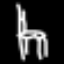
Label: chair